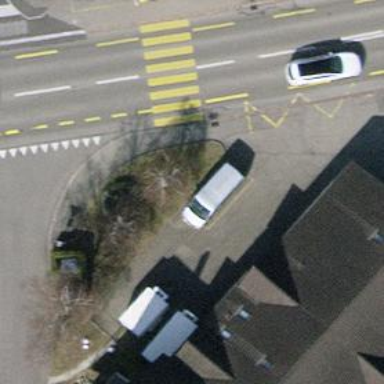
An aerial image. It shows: Kerb barrier.